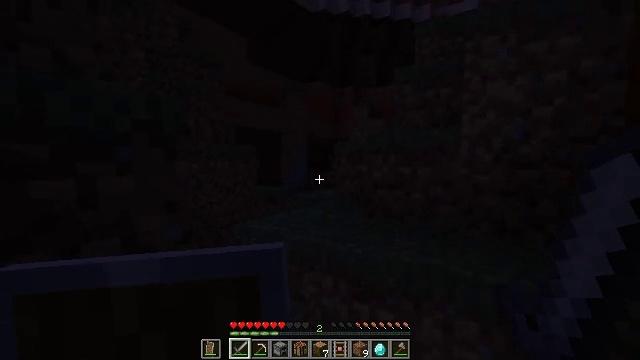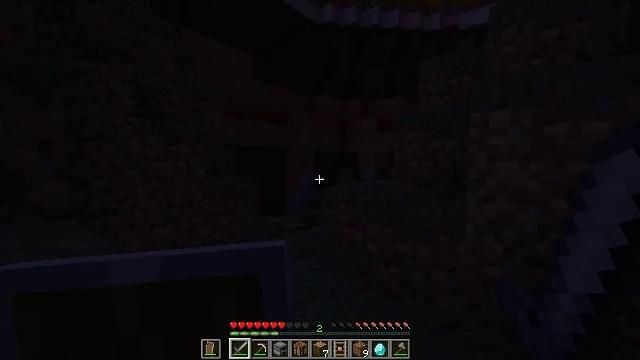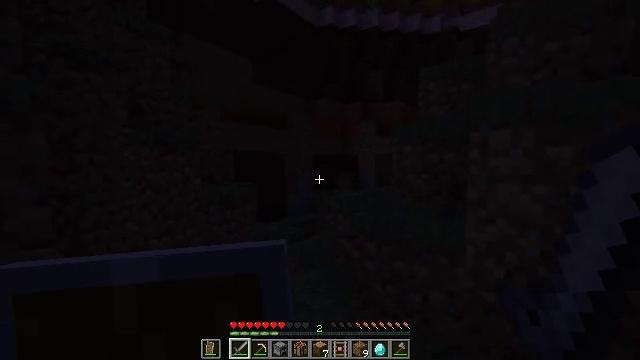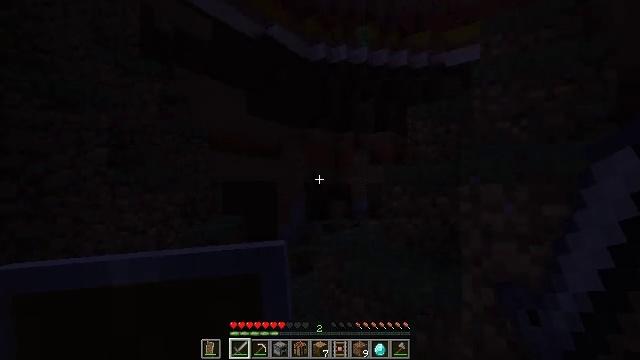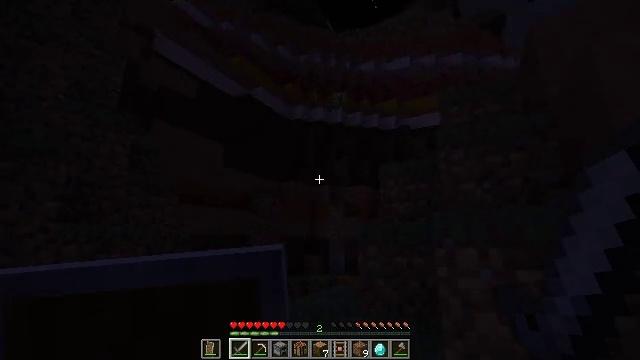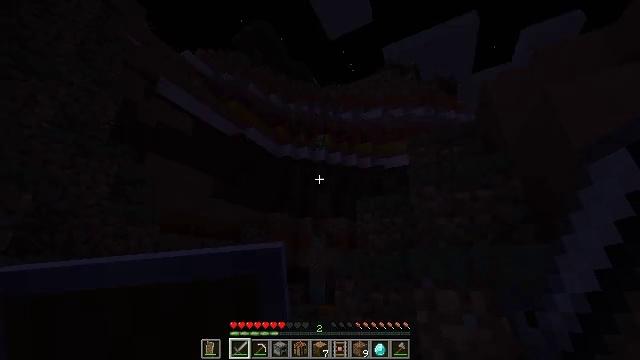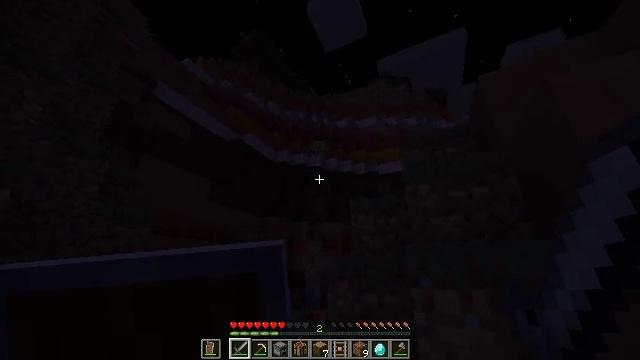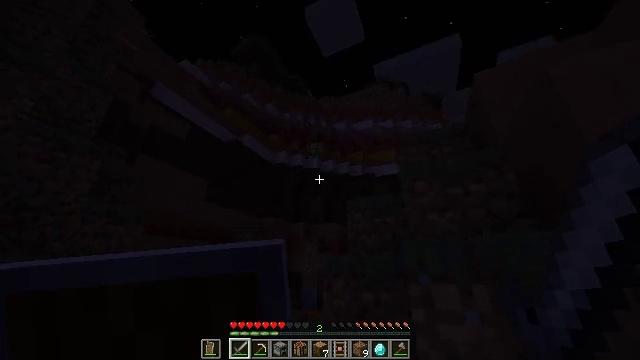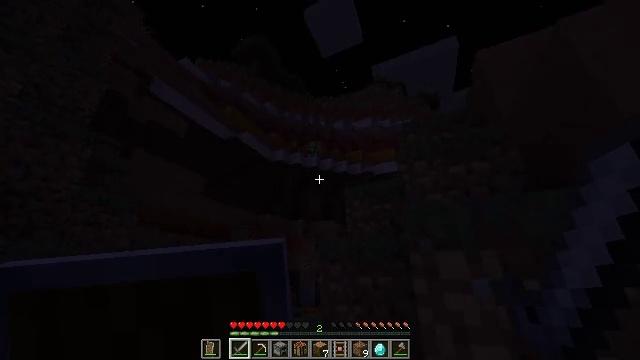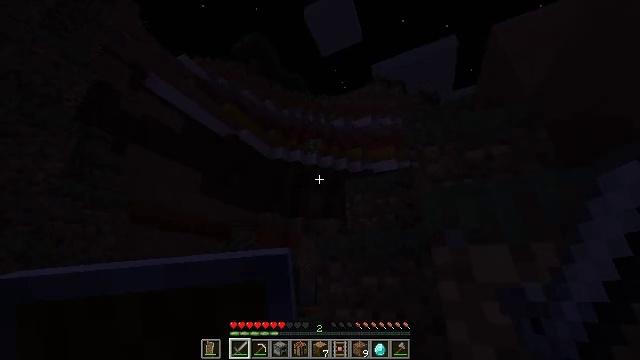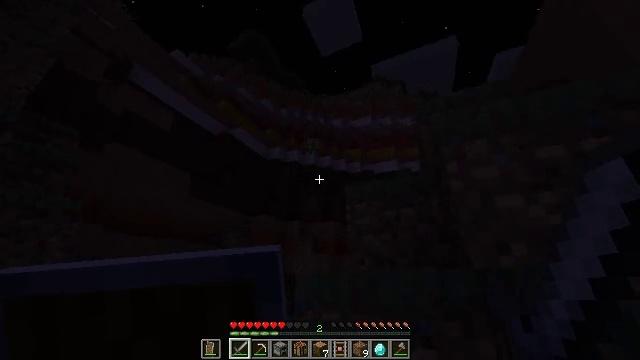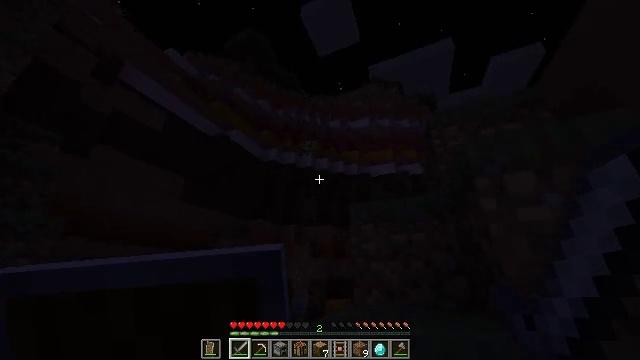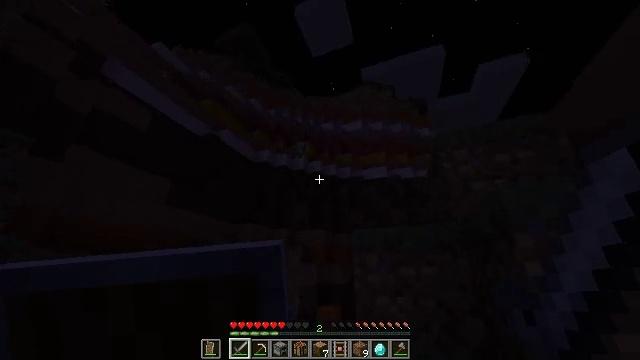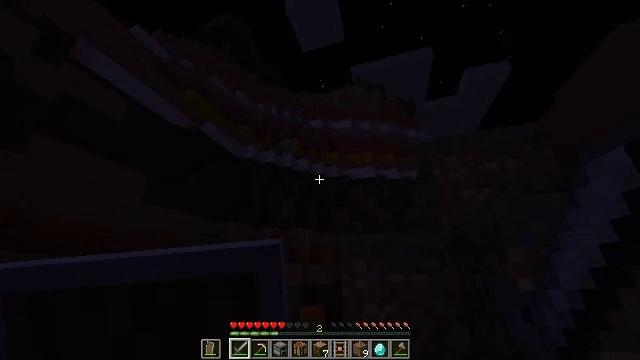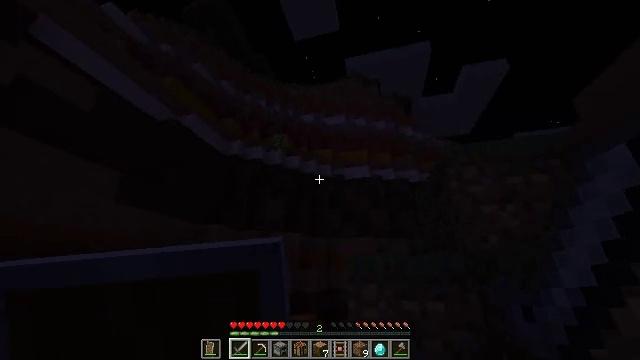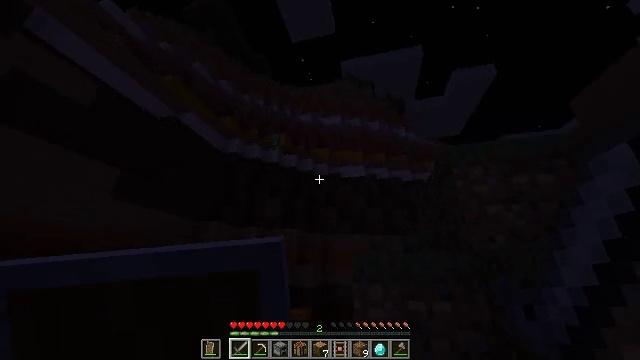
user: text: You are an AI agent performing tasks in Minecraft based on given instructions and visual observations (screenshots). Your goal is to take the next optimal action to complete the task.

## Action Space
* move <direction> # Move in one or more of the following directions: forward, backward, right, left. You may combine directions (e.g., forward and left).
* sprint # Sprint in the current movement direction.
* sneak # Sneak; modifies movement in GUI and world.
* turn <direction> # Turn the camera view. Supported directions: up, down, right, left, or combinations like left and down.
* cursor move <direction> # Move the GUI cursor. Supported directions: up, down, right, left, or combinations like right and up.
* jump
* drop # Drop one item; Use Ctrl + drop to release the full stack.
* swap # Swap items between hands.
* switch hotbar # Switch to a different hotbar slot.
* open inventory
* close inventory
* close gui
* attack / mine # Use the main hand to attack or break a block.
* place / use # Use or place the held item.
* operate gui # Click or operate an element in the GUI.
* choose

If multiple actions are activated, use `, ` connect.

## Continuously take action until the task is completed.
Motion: motion action
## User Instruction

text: Gather brown terracotta from a building.
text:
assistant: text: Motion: move forward, sprint, turn left, jump
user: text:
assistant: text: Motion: move forward, sprint, jump
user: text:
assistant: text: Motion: move forward, sprint, turn right and up, jump
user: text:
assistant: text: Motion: move forward, sprint, turn right and up, jump
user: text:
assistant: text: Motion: move forward, sprint, turn right and up, jump
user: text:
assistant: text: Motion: move forward, sprint, turn right and up, jump
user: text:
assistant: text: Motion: move forward, sprint, jump
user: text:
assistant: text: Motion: move forward, sprint, jump
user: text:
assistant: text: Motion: move forward, sprint, jump
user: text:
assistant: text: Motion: move forward, sprint, jump
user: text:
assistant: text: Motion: move forward, sprint, turn right, jump
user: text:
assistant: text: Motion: move forward, sprint, turn right, jump
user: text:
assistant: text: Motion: move forward, sprint, turn right, jump
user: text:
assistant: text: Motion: move forward, turn right, jump
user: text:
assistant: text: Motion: move forward, turn right, jump
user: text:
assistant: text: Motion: move forward, turn right and down, jump
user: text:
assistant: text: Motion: move forward, turn right and down, jump
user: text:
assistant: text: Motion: move forward, turn right and down, jump
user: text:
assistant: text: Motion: move forward, turn right and down, jump
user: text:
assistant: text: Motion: move forward, turn right and down, jump
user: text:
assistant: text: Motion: move forward, jump
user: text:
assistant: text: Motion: move forward, jump
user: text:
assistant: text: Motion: move forward, jump
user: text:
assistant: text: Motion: move forward, jump
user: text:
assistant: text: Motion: move forward, jump
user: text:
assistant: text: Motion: move forward, jump
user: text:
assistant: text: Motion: move forward, jump
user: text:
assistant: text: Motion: move forward, jump
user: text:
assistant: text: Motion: move forward, jump
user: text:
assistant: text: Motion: move forward, turn right and down, jump